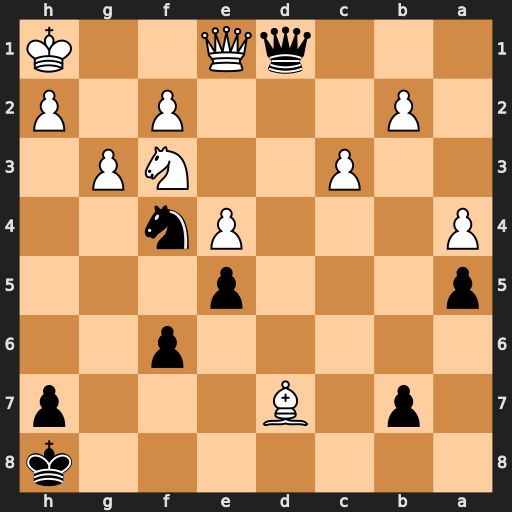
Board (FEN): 7k/1p1B3p/5p2/p3p3/P3Pn2/2P2NP1/1P3P1P/3qQ2K
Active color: b
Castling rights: -
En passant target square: -
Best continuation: Qxf3+ Kg1 Qg2#